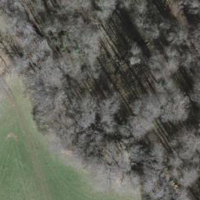
EUNIS habitat code: 44
Species observed at this site:
Cardamine heptaphylla